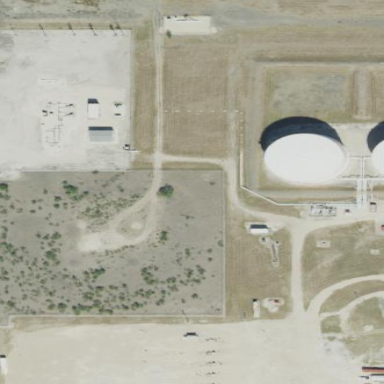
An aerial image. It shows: Industrial area designated as petroleum terminal.